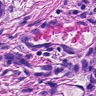
Metastatic tissue present: yes